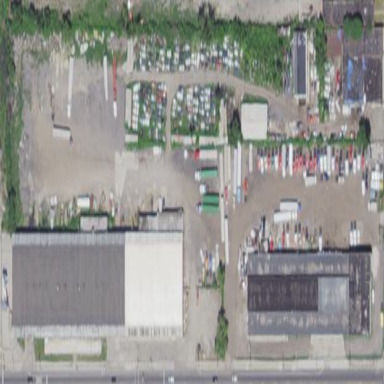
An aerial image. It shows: Industrial area designated for auto wrecking activities.